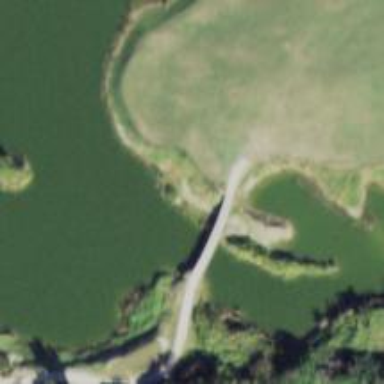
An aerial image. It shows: Pathway for golfing.